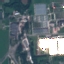
Land use / land cover class: Industrial